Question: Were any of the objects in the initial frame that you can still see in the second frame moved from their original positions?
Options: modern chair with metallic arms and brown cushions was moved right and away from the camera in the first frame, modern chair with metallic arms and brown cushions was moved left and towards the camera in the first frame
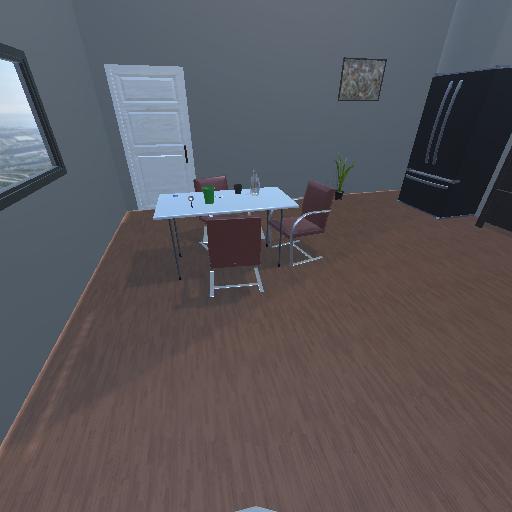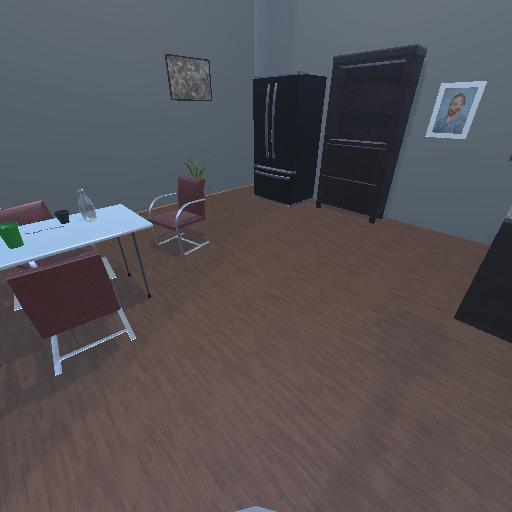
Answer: modern chair with metallic arms and brown cushions was moved right and away from the camera in the first frame